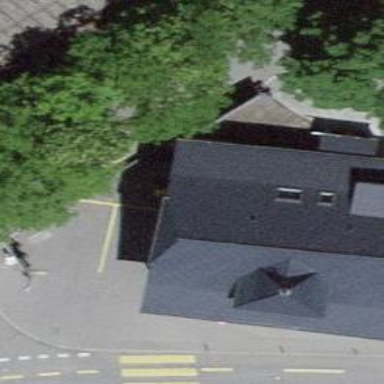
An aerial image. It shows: Half-hipped roof building.